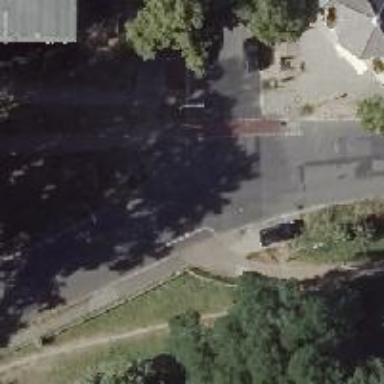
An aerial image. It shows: Cycleway.